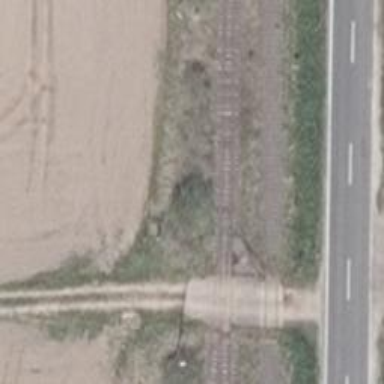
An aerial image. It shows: Railway switch.